Question: I've got this heat legend:

...but I want the small number to be left to the image, to display a range. Code is as follows:
'''
const div = L.DomUtil.create('div', 'info versuch');
div.innerHTML += '${this.min}&nbsp;<i style="background:linear-gradient(to right, #9bc8f6 0%, #08519c 100%);"></i>&nbsp;${this.max}';
'''
CSS:
'''
.info {
padding: 4px 4px 4px 5px;
background: rgba(255, 255, 255, 0.65);
border-radius: 5px;
}
.versuch {
line-height: 18px;
color: #555;
}
.versuch i {
height: 18px;
width: 200px;
float: left; //image wont show at all if i dont state float
opacity: 1.0;
}
'''
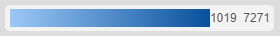
Answer: Your 'float' is the culprit though it's doing what would be expected, and it didn't show without it because a 'i' as an 'inline' element doesn't care about width without content like @IvanSanchez was saying, so change to 'inline-block' and remove the 'float' and voila. Cheers
'''
// const div = L.DomUtil.create('div', 'info versuch');
const min = 1234,
max = 4321;
document.getElementById('blah').innerHTML = '${min}&nbsp;<i style="background:linear-gradient(to right, #9bc8f6 0%, #08519c 100%);"></i>&nbsp;${max}';
'''
'''
.info {
padding: 4px 4px 4px 5px;
background: rgba(255, 255, 255, 0.65);
border-radius: 5px;
}
.versuch {
line-height: 18px;
color: #555;
}
.versuch i {
height: 18px;
width: 200px;
display: inline-block;
}
'''
'''
<div id="blah" class="info versuch"></div>
'''